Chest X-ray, AP view. Patient: 43 years old, sex M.
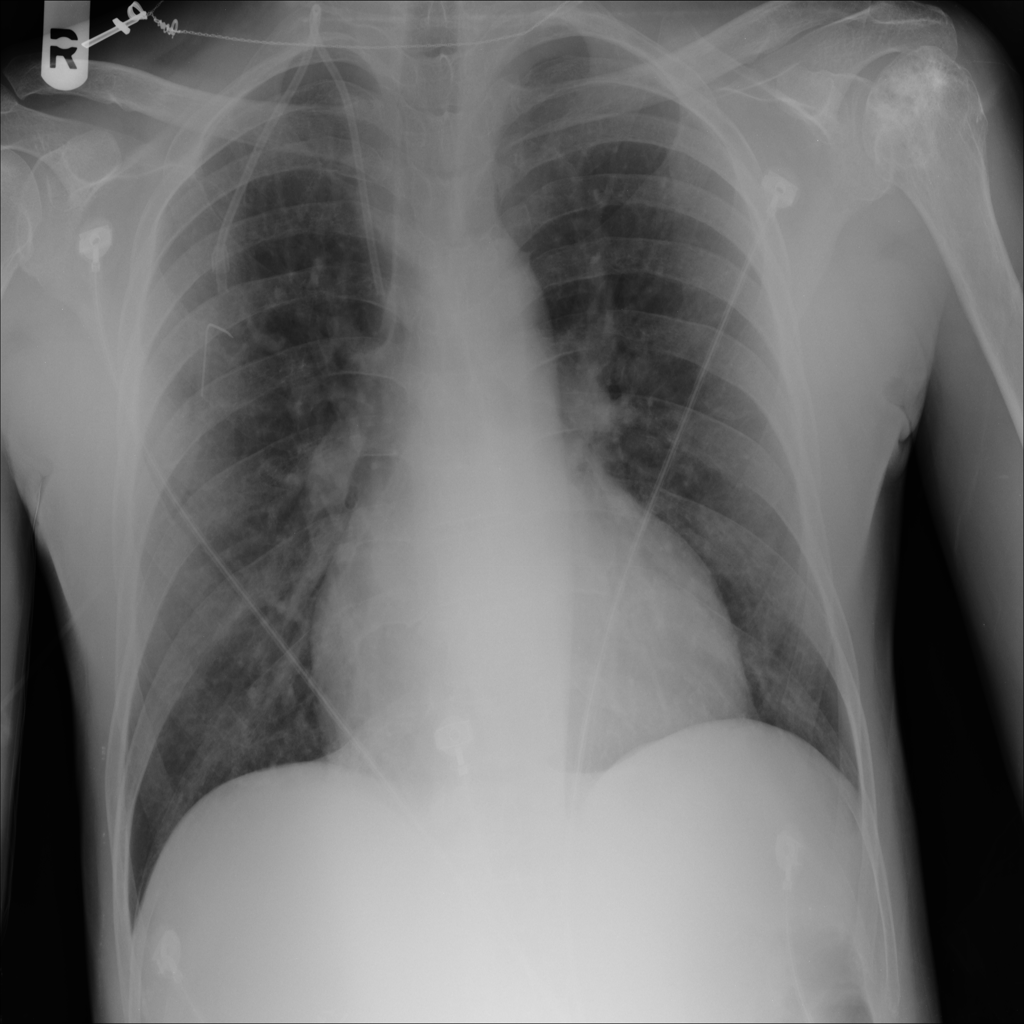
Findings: No Finding